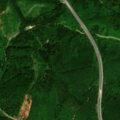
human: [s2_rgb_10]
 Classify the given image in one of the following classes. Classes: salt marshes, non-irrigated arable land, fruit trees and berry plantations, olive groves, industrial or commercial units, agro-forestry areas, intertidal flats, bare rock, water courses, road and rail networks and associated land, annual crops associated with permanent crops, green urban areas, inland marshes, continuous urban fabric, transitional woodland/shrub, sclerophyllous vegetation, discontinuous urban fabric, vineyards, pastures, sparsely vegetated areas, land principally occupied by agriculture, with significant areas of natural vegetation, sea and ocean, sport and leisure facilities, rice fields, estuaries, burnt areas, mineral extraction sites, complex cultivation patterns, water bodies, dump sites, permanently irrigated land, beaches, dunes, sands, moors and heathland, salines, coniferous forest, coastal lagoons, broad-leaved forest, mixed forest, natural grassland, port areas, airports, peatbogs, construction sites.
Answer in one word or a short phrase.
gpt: broad-leaved forest, mixed forest